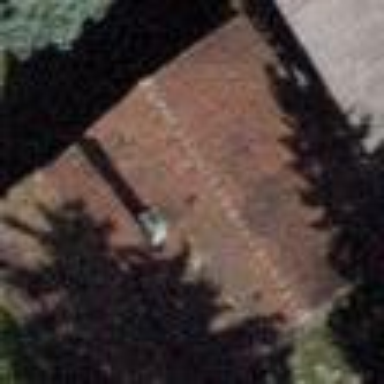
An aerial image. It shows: Building with tile roof.